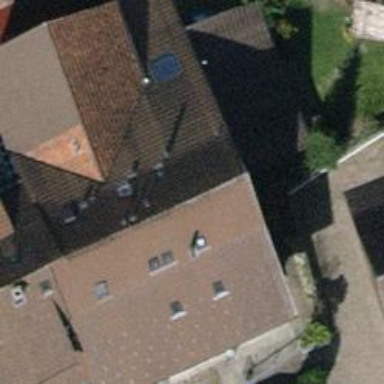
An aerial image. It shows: Terrace-style building with gabled roof.